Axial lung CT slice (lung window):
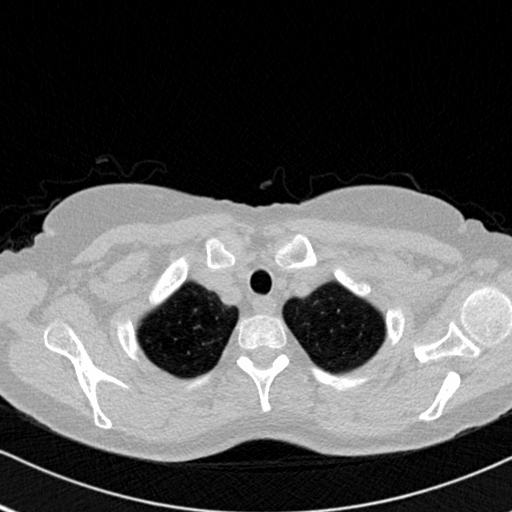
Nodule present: no